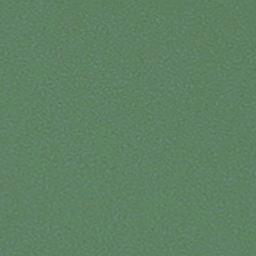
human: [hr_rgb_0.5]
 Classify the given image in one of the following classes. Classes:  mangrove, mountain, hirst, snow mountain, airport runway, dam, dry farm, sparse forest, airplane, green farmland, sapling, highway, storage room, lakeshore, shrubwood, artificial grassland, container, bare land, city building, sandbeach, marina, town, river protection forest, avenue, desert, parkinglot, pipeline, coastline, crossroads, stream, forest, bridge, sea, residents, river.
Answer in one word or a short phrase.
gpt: sea